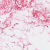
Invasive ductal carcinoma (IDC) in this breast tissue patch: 0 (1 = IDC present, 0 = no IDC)